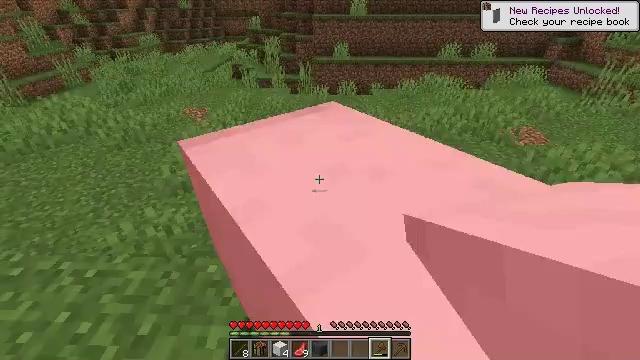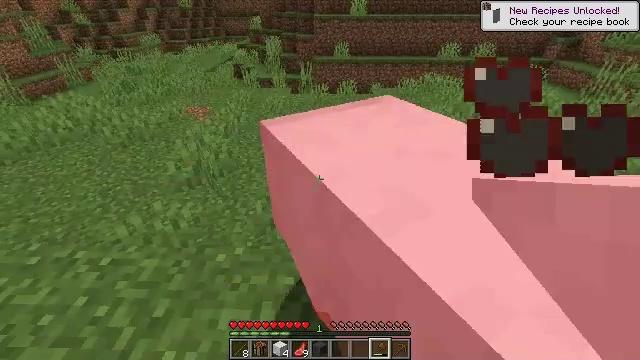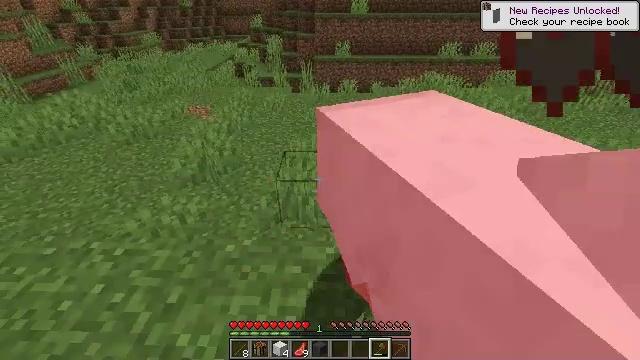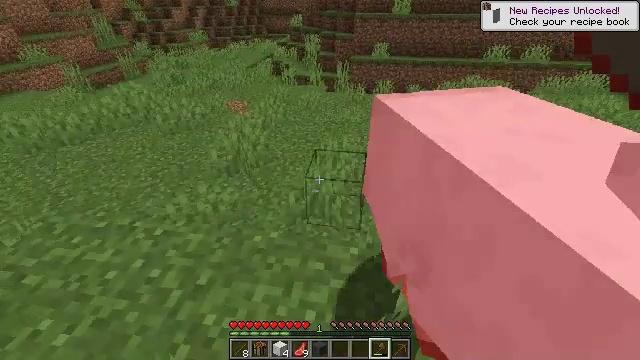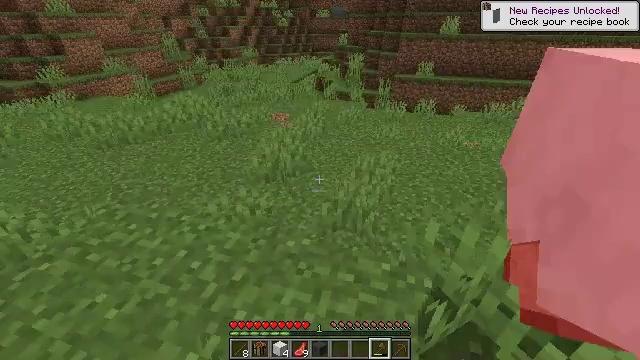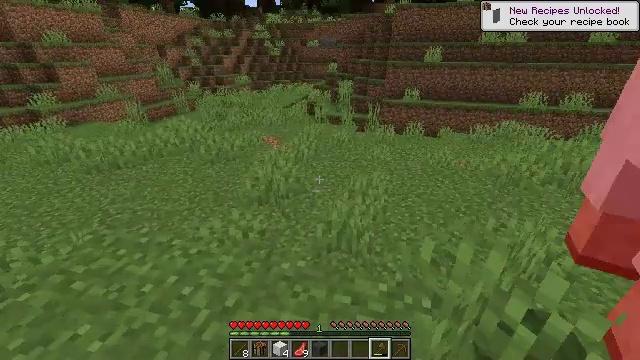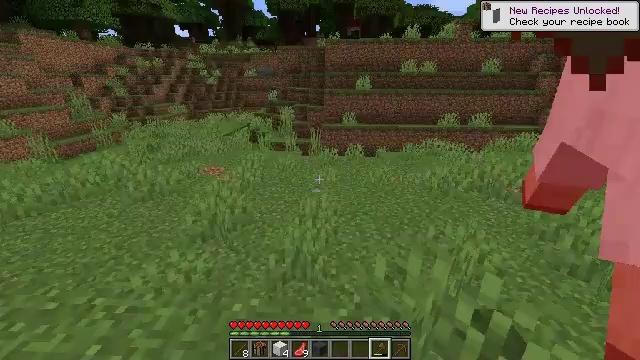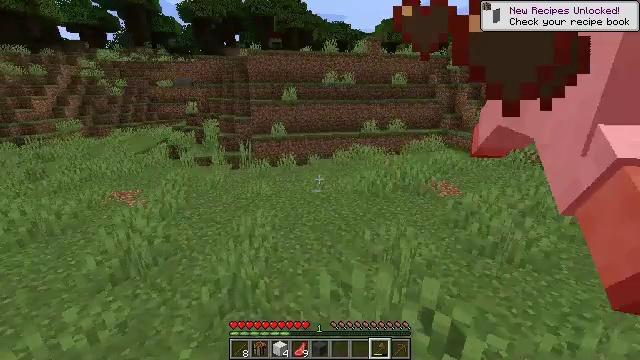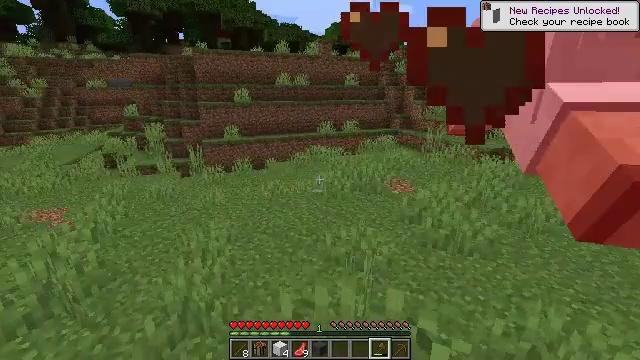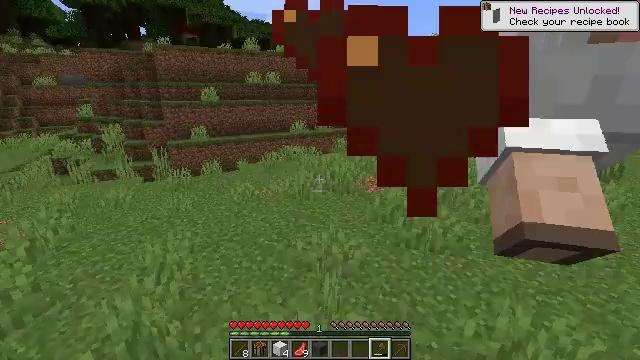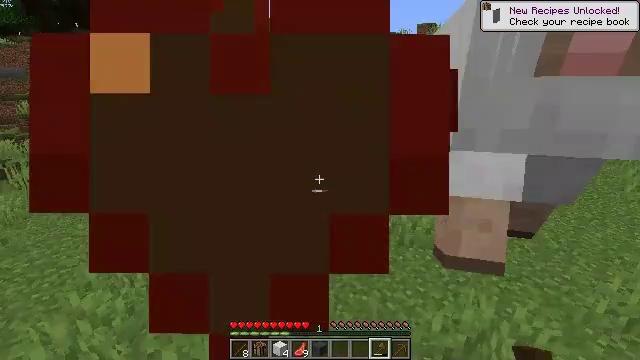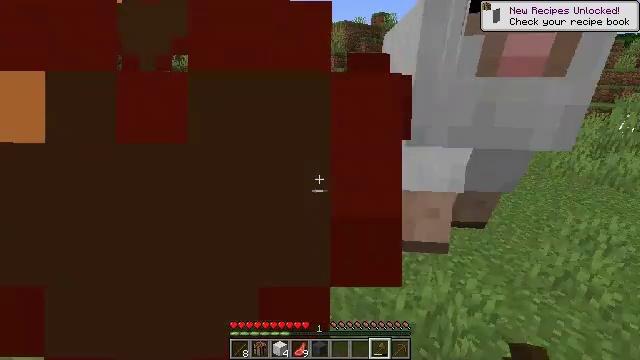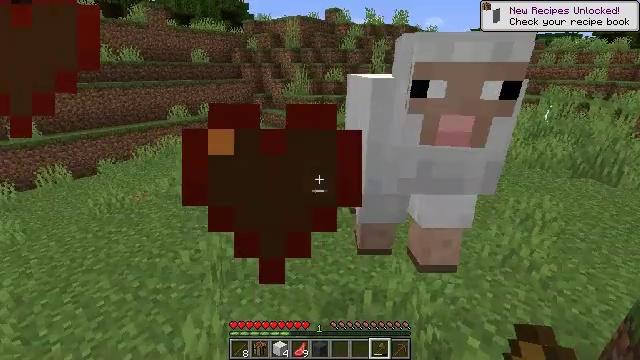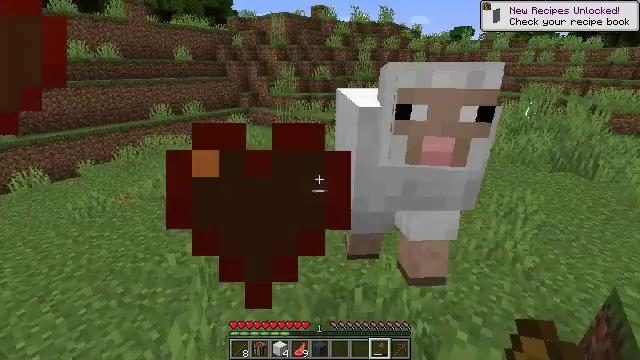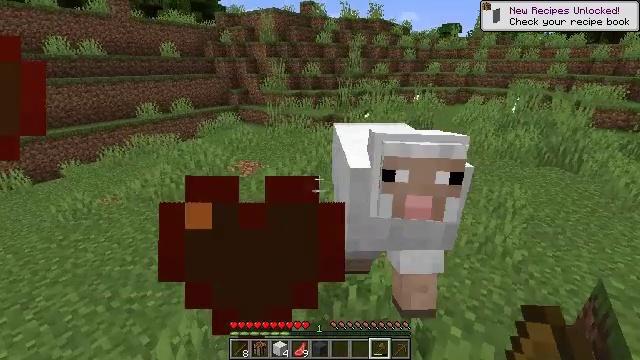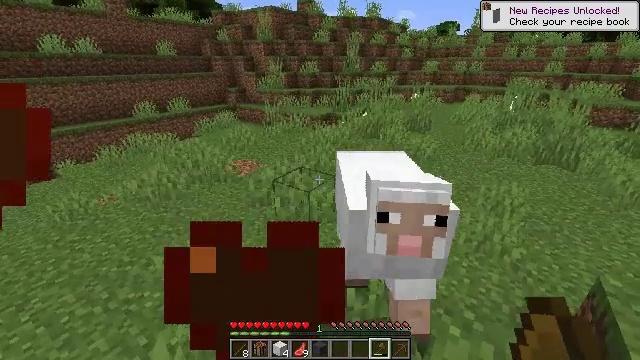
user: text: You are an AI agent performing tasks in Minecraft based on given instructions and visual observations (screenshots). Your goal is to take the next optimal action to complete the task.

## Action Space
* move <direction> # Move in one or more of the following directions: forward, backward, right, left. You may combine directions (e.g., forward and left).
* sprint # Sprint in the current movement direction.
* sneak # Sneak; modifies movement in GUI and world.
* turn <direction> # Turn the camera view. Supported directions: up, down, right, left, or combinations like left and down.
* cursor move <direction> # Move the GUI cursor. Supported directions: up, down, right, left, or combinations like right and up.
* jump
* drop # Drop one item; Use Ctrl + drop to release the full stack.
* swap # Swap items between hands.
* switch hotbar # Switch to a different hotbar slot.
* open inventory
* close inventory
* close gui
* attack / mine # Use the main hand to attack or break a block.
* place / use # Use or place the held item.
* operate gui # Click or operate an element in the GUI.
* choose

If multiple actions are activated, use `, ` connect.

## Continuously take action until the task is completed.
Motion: motion action
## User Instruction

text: Kill the sheep.
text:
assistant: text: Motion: no_op
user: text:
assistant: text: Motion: no_op
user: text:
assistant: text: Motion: turn left
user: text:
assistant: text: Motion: turn left and up
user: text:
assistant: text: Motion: turn right and up
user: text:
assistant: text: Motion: move forward, turn right and up
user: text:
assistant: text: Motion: move forward, turn right and up
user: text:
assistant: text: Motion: move forward and move right, turn right
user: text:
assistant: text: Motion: move forward and move right, turn right
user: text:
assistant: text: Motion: move forward and move right, turn right and down
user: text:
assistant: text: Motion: turn right and down
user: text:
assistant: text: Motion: turn right
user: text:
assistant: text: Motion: turn right
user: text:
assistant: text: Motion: turn right
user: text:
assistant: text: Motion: attack / mine
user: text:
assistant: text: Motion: attack / mine
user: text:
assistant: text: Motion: attack / mine
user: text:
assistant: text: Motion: turn down
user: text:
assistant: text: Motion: turn right and down
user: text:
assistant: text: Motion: turn right and down
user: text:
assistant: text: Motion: no_op